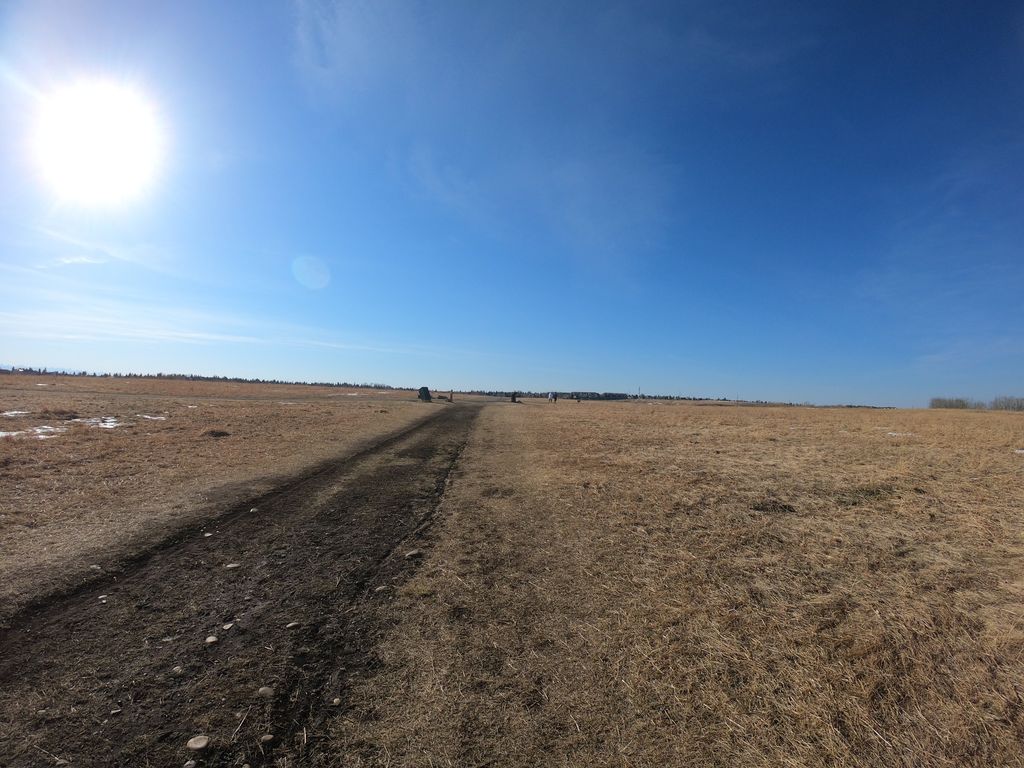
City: calgary